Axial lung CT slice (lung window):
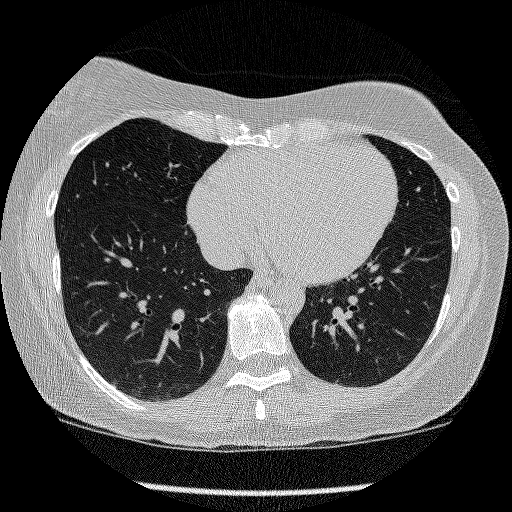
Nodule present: no